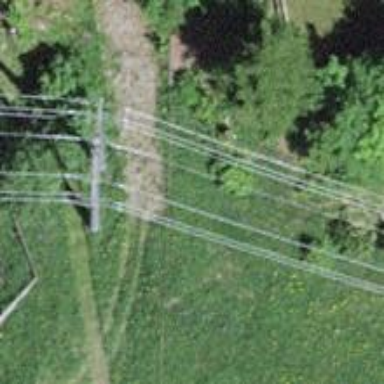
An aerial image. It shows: Power pole.